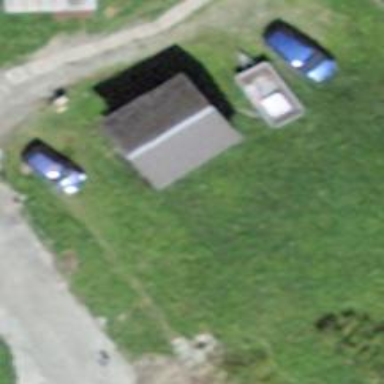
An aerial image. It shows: Barn.